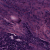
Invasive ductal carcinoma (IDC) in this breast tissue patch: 0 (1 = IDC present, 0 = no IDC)